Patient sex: M
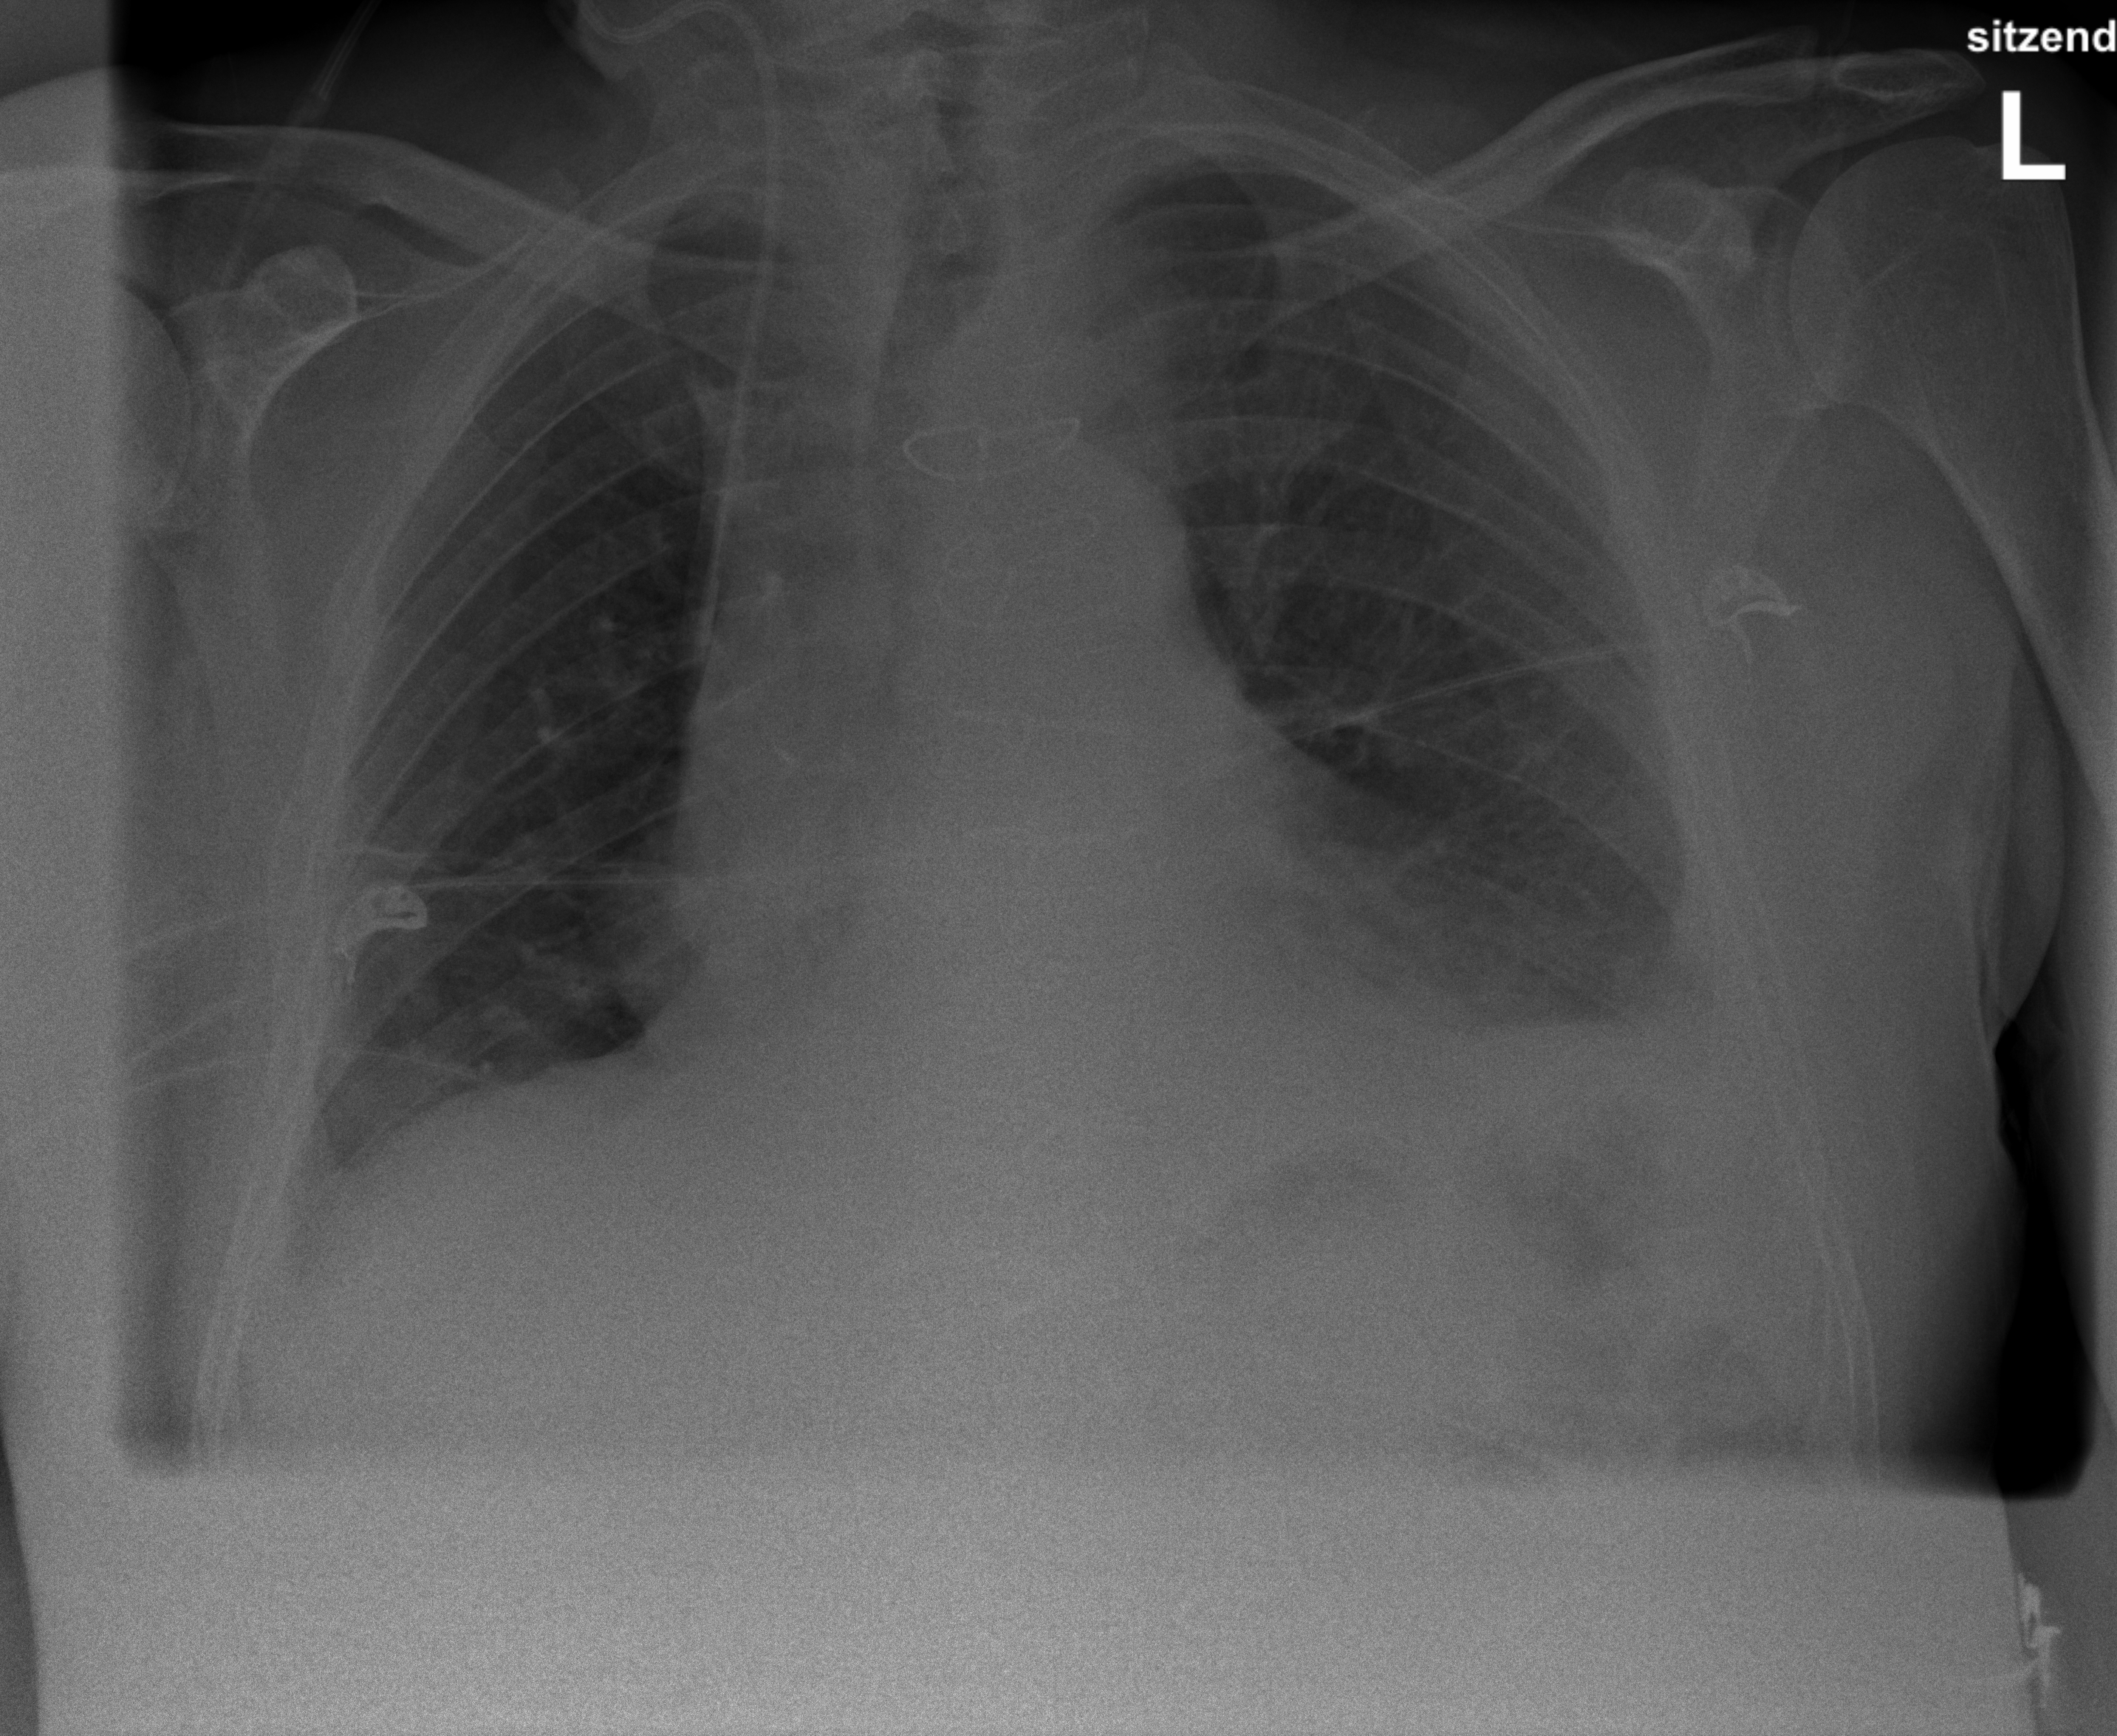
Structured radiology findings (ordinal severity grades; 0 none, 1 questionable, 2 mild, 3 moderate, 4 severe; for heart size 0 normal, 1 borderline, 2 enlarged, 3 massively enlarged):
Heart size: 2
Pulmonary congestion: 2
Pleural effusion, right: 2
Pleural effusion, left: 3
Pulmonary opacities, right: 2
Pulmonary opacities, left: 2
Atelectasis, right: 2
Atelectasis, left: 2